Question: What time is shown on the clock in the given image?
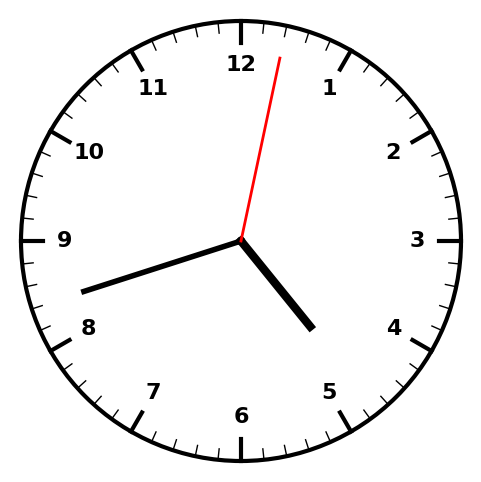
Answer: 04:42:02